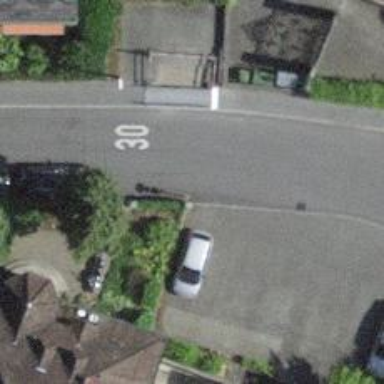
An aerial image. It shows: Kerb barrier.